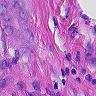
Metastatic tissue present: yes